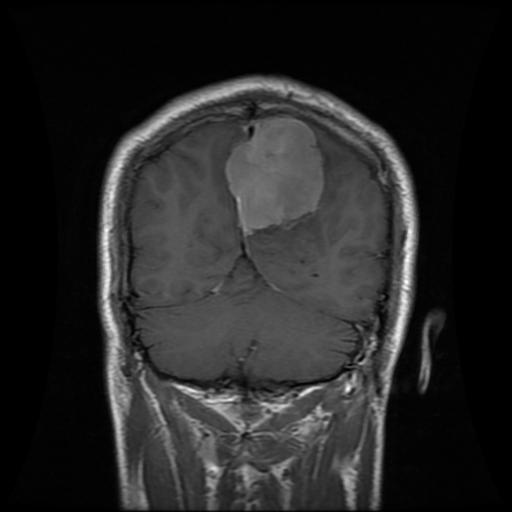
Label: meningioma